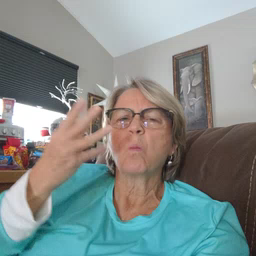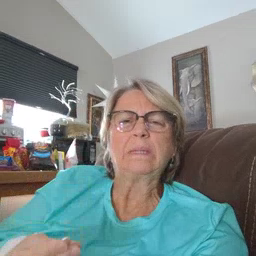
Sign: wet